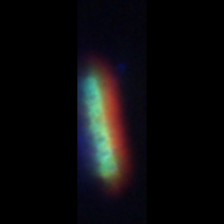
Taxon: Chaetoceros
Group: Diatoms